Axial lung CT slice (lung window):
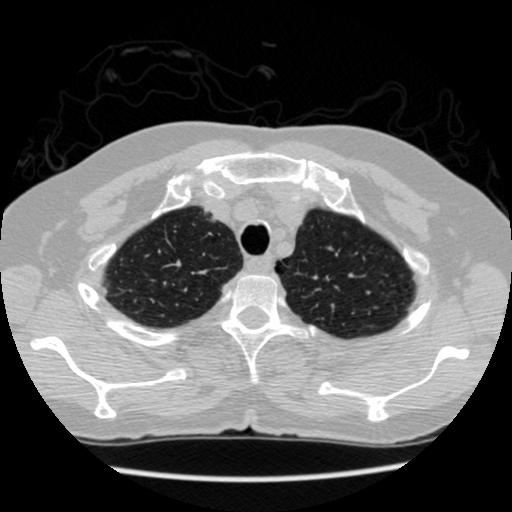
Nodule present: no